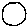
Label: moon